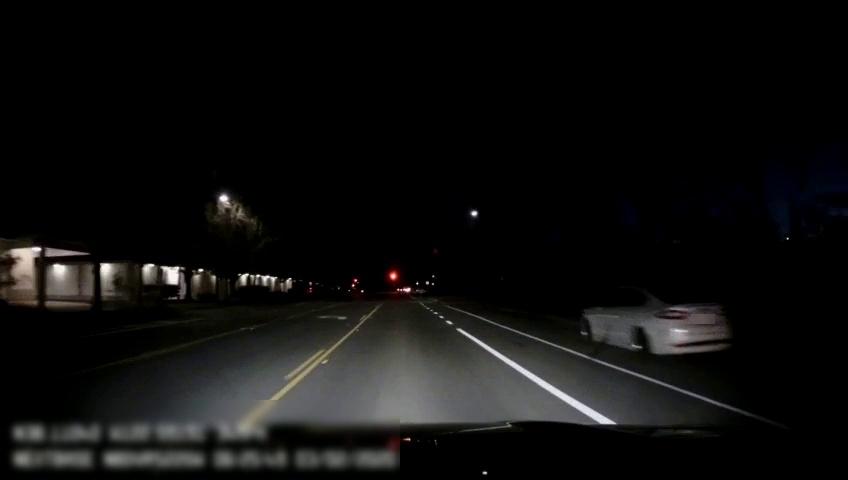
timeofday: Night
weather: Other
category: Drivable Space
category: Vehicles | Car
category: Lanes | Current Lane
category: Lanes | Alternate Lane
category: Lanes | Current Lane
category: Lanes | Alternate Lane
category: Lanes | Alternate Lane
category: Lanes | Alternate Lane
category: Lanes | Current Lane